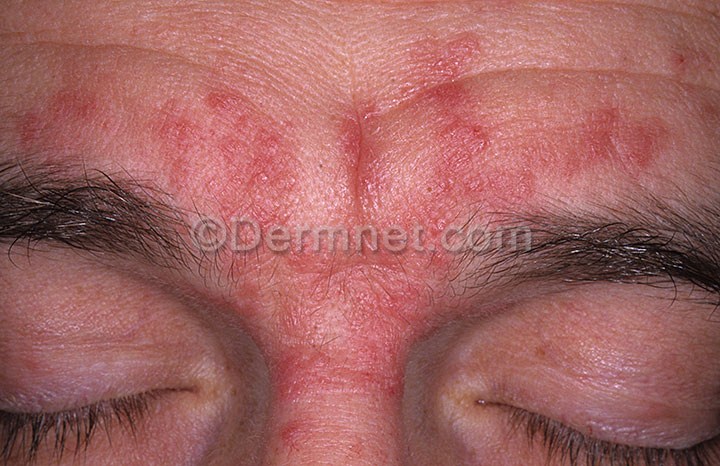
Disease: Psoriasis pictures Lichen Planus and related diseases